Question: I have placed Video View and Image View in FrameLayout i have a problem playing the video in full screen.

(Splashscreen layout for landscape):
'''
<?xml version="1.0" encoding="utf-8"?>
<FrameLayout
xmlns:android="http://schemas.android.com/apk/res/android"
android:orientation="horizontal"
android:id="@+id/frame"
android:layout_width="fill_parent"
android:layout_height="fill_parent" >
<VideoView
android:id="@+id/VideoView"
android:layout_height="wrap_content"
android:layout_width="fill_parent" ></VideoView>
<ImageView
android:id="@+id/welcomelogo"
android:layout_width="wrap_content"
android:layout_height="wrap_content"
android:background="@drawable/welcomelogo"
android:layout_gravity="center_vertical|center" />
</FrameLayout>
'''
(Splashscreen layout for portrait):
'''
<?xml version="1.0" encoding="utf-8"?>
<FrameLayout
xmlns:android="http://schemas.android.com/apk/res/android"
android:orientation="vertical"
android:id="@+id/frame"
android:layout_width="fill_parent"
android:layout_height="fill_parent" >
<VideoView
android:id="@+id/VideoView"
android:layout_height="fill_parent"
android:layout_width="wrap_content" ></VideoView>
<ImageView
android:id="@+id/welcomelogo"
android:layout_width="wrap_content"
android:layout_height="wrap_content"
android:background="@drawable/welcomelogo"
android:layout_gravity="center_vertical|center" />
</FrameLayout>
'''
'''
package com.conquer.casino;
import com.conquer.casino.R;
import com.plattysoft.leonids.ParticleSystem;
import android.app.Activity;
import android.content.Intent;
import android.content.pm.ActivityInfo;
import android.content.res.Configuration;
import android.graphics.drawable.AnimationDrawable;
import android.net.Uri;
import android.os.Bundle;
import android.os.Handler;
import android.provider.ContactsContract.CommonDataKinds.Relation;
import android.view.Menu;
import android.view.View;
import android.view.View.OnClickListener;
import android.view.Window;
import android.view.animation.AccelerateInterpolator;
import android.widget.ImageView;
import android.widget.LinearLayout;
import android.widget.MediaController;
import android.widget.ProgressBar;
import android.widget.RelativeLayout;
import android.widget.TextView;
import android.widget.VideoView;
public class SplashScreen extends Activity {
ImageView imageview;
private RelativeLayout parent;
int modeChange;
private MediaController mc;
@Override
protected void onCreate(Bundle savedInstanceState) {
super.onCreate(savedInstanceState);
this.requestWindowFeature(Window.FEATURE_NO_TITLE);
setContentView(R.layout.splashscreen);
int orientation = getResources().getConfiguration().orientation;
if (orientation == Configuration.ORIENTATION_LANDSCAPE) {
setRequestedOrientation(ActivityInfo.SCREEN_ORIENTATION_SENSOR_LANDSCAPE);
//modeChange = 1;
} else if (orientation == Configuration.ORIENTATION_PORTRAIT) {
setRequestedOrientation(ActivityInfo.SCREEN_ORIENTATION_SENSOR_PORTRAIT);
//modeChange = 2;
}
VideoView vd = (VideoView) findViewById(R.id.VideoView);
Uri uri = Uri.parse("android.resource://" + getPackageName() + "/"+R.raw.trimmedvideo);
mc = new MediaController(this);
vd.setMediaController(mc);
vd.setMediaController(null);
vd.setVideoURI(uri);
vd.start();
// Start long running operation in a background thread
new Thread() {
public void run() {
try {
sleep(4000);
} catch (InterruptedException e) {
e.printStackTrace();
}
finally{
Intent intent = new Intent(SplashScreen.this,HomeActivity.class);
startActivity(intent);
finish();
}
}
}.start();
}
/*public void onClick(View v) {
try {
ParticleSystem ps = new ParticleSystem(this, 1000, R.drawable.starpink, 5000);
ps.setScaleRange(0.7f, 0.3f);
ps.setSpeedRange(0.01f, 0.55f);
ps.setAcceleration(0.00001f, 10);
ps.setRotationSpeedRange(1000, 580);
ps.setFadeOut(10, new AccelerateInterpolator());
ps.oneShot(v, 100);
ParticleSystem ps1 = new ParticleSystem(this, 10000, R.drawable.starwhite, 5000);
ps1.setScaleRange(0.7f, 0.3f);
ps1.setSpeedRange(0.01f, 0.55f);
ps1.setAcceleration(0.00001f, 10);
ps1.setRotationSpeedRange(1000, 180);
ps1.setFadeOut(10, new AccelerateInterpolator());
ps1.oneShot(v, 500);
} catch (Exception e) {
// TODO Auto-generated catch block
e.printStackTrace();
}
new ParticleSystem(this, 100, R.drawable.starpink, 800)
.setSpeedRange(0.1f, 0.25f)
.oneShot(v, 100);
} */
}
'''
'''
<?xml version="1.0" encoding="utf-8"?>
<![manifest][2] xmlns:android="http://schemas.android.com/apk/res/android"
package="com.conquer.casino"
android:versionCode="1"
android:versionName="1.0" >
<uses-sdk android:minSdkVersion="8"/>
<uses-permission android:name="android.permission.INTERNET" />
<uses-permission android:name="android.permission.ACCESS_NETWORK_STATE" />
<supports-screens
android:largeScreens="true"
android:normalScreens="true"
android:smallScreens="true"
android:xlargeScreens="true" />
<application
android:allowBackup="true"
android:allowClearUserData="false"
android:largeHeap="true"
android:icon="@drawable/appicon"
android:label="@string/app_name"
android:manageSpaceActivity="com.conquer.casino.ManageSpace"
android:theme="@style/AppTheme" >
<activity
android:name="com.conquer.casino.SplashScreen"
android:label="@string/app_name"
android:theme="@style/MyApp.Theme.Light.NoTitleBar" >
<intent-filter>
<action android:name="android.intent.action.MAIN" />
<category android:name="android.intent.category.LAUNCHER" />
</intent-filter>
</activity>
<!-- android:configChanges="keyboardHidden|screenLayout|orientation|fontScale|uiMode" -->
<activity
android:name="com.conquer.casino.HomeActivity"
android:screenOrientation="sensor"
android:theme="@style/MyApp.Theme.Light.NoTitleBar"
android:windowSoftInputMode="stateHidden" >
</activity>
<activity
android:name="com.conquer.casino.GameListActivity"
android:configChanges="keyboardHidden|screenLayout|orientation|fontScale|uiMode"
android:screenOrientation="sensor"
android:theme="@style/MyApp.Theme.Light.NoTitleBar"
android:windowSoftInputMode="stateHidden" >
</activity>
<activity
android:name="com.conquer.casino.GameActivity"
android:configChanges="keyboardHidden|screenLayout|orientation|fontScale|uiMode"
android:screenOrientation="sensor"
android:theme="@style/MyApp.Theme.Light.NoTitleBar"
android:windowSoftInputMode="stateHidden" >
</activity>
<activity
android:name="com.conquer.casino.ManageSpace"
android:configChanges="keyboardHidden|screenLayout|orientation|fontScale|uiMode"
android:screenOrientation="sensor"
android:theme="@style/MyApp.Theme.Light.NoTitleBar"
android:windowSoftInputMode="stateAlwaysHidden" >
</activity>
<activity
android:name="com.conquer.casino.PlayForRealBtn"
android:configChanges="keyboardHidden|screenLayout|orientation|fontScale|uiMode"
android:screenOrientation="sensor"
android:theme="@style/MyApp.Theme.Light.NoTitleBar"
android:windowSoftInputMode="stateHidden" >
</activity>
<receiver
android:name="com.mobileapptracker.Tracker"
android:exported="false" >
<intent-filter>
<action android:name="com.android.vending.INSTALL_REFERRER" />
</intent-filter>
</receiver>
<meta-data
android:name="com.google.android.gms.version"
android:value="<PHONE>" /> <!-- <PHONE> -->
</application>
</manifest>
'''
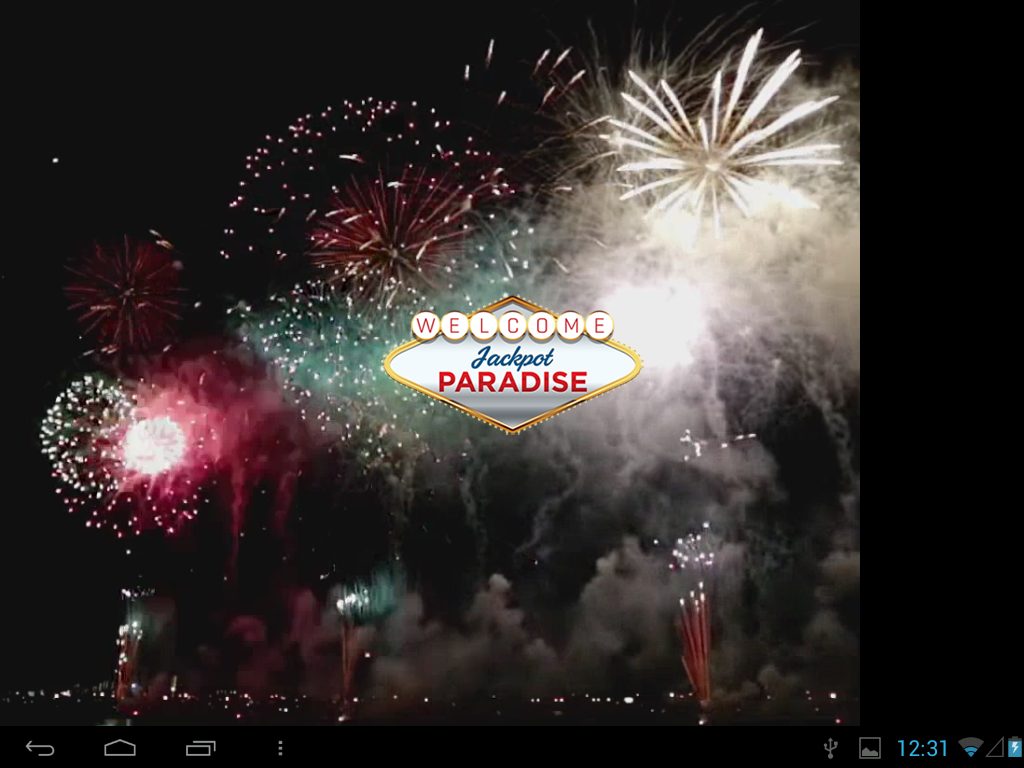
Answer: Is there any specific reason to use FrameLayout?
I did it using RelativeLayout and its working fine and full screen. Below is code:
'''
<RelativeLayout xmlns:android="http://schemas.android.com/apk/res/android"
android:id="@+id/frame"
android:layout_width="fill_parent"
android:layout_height="fill_parent" >
<VideoView
android:id="@+id/VideoView"
android:layout_width="match_parent"
android:layout_height="match_parent"
android:layout_alignParentBottom="true"
android:layout_alignParentLeft="true"
android:layout_alignParentRight="true"
android:layout_alignParentTop="true" >
</VideoView>
<ImageView
android:id="@+id/welcomelogo"
android:layout_width="wrap_content"
android:layout_height="wrap_content"
android:layout_gravity="center_vertical|center"
android:background="@drawable/ic_launcher" />
</RelativeLayout>
'''